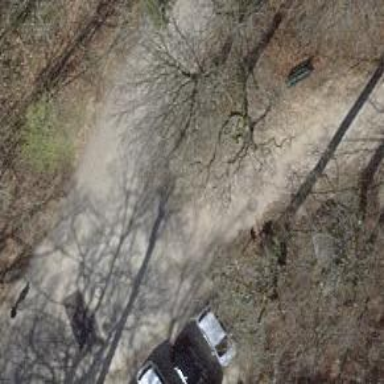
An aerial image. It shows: Bench.